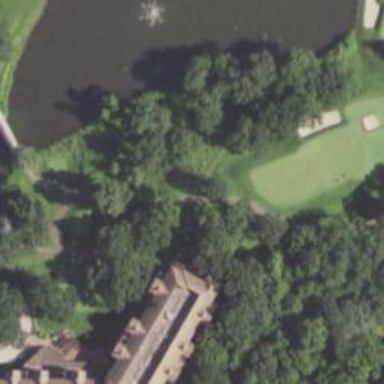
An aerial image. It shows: Pathway for golfing.